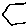
Label: hexagon